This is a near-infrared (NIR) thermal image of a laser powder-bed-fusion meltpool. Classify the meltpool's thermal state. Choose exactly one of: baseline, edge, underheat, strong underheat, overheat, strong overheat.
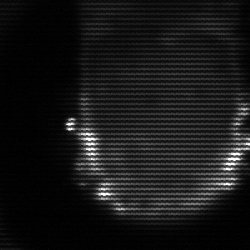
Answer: baseline